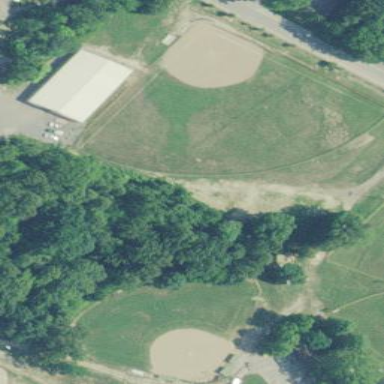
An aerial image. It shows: Grassy baseball pitch for leisure sports.